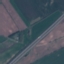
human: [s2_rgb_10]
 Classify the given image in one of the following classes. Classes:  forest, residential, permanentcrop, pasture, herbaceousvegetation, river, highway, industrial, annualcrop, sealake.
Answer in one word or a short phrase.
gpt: Highway